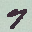
Label: 7